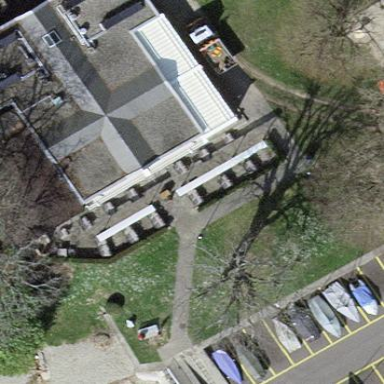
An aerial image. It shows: Café building.